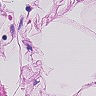
Metastatic tissue present: no